【题型】选择题　【知识点】解析几何　【难度】medium
设集合 $U=\{(x,y)\mid x^2+y^2\neq 0,x\in\mathbb{R},y\in\mathbb{R}\}$，点 $P$ 的坐标为 $(x,y)$，满足“对任意 $(a,b)\in U$，都有 $|ax+by|+|bx-ay|\le 4\sqrt{a^2+b^2}$”的点 $P$ 构成的图形为 $\Omega_1$，满足“存在 $(a,b)\in U$，使得 $|ax+by|+|bx-ay|\le 4\sqrt{a^2+b^2}$”的点 $P$ 构成的图形为 $\Omega_2$。对于下述两个结论：\textcircled{1} $\Omega_1$ 为正方形以及该正方形内部区域；\textcircled{2} $\Omega_2$ 的面积大于 32。以下说法正确的为（）。

A. \textcircled{1}、\textcircled{2}都正确 \quad B. \textcircled{1}正确，\textcircled{2}不正确 \quad C. \textcircled{1}不正确，\textcircled{2}正确 \quad D. \textcircled{1}、\textcircled{2}都不正确
【解答】
\textbf{【答案】} \(\boldsymbol{C}\)

\vspace{0.3cm}

\textbf{【分析】} 先确定 \(|ax+by|+|bx-ay|\le 4\sqrt{a^2+b^2}\) 所表达的意义，了解满足该条件的点 \(P\) 的轨迹，再求 \(P\) 点轨迹区域的面积，可以得到问题的答案。

\vspace{0.3cm}

\textbf{【详解】} 因为 \(U=\{(x,y)\mid x^2+y^2\neq 0,x\in\mathbb{R},y\in\mathbb{R}\}\)，表示除原点外的平面内的所有点。

\[
|ax+by|+|bx-ay|\le 4\sqrt{a^2+b^2} \implies \frac{|ax+by|}{\sqrt{a^2+b^2}}+\frac{|bx-ay|}{\sqrt{a^2+b^2}}\le 4,
\]

所以 \(P(x,y)\) 表示到直线 \(ax+by=0\) 和 \(bx-ay=0\) 的距离之和不大于 4 的点。如图：

易知直线 \(ax+by=0\) 和 \(bx-ay=0\) 垂直，
则 \(|OE|+|OF|\le 4\)，\(|OP|^2=|OE|^2+|OF|^2\)。

当 \(|OE|+|OF|=4\) 时，\(|OP|^2=|OE|^2+(4-|OE|)^2=2[(|OE|-2)^2+4]\)。

因为 \(0<|OE|<4\)，所以 \(8\le|OP|^2<16 \implies 2\sqrt{2}\le|OP|<4\)。

因为 \(\Omega_1\) 要求任意，所以 \(\Omega_1\) 是以原点为圆心，半径为 \(2\sqrt{2}\) 的圆形以及该圆形的内部区域（原点除外），
因为 \(\Omega_2\) 要求存在，所以 \(\Omega_2\) 是以原点为圆心，半径在 \([2\sqrt{2},4)\) 范围内的圆形以及该圆形的内部区域（原点除外），故\textcircled{1}不正确；

当 \(|OP|\in[2\sqrt{2},4)\) 时，存在 \(|OP|\) 使得 \(|OP|^2\cdot\pi>32\)，故\textcircled{2}正确。

故选：\(\boldsymbol{C}\)。
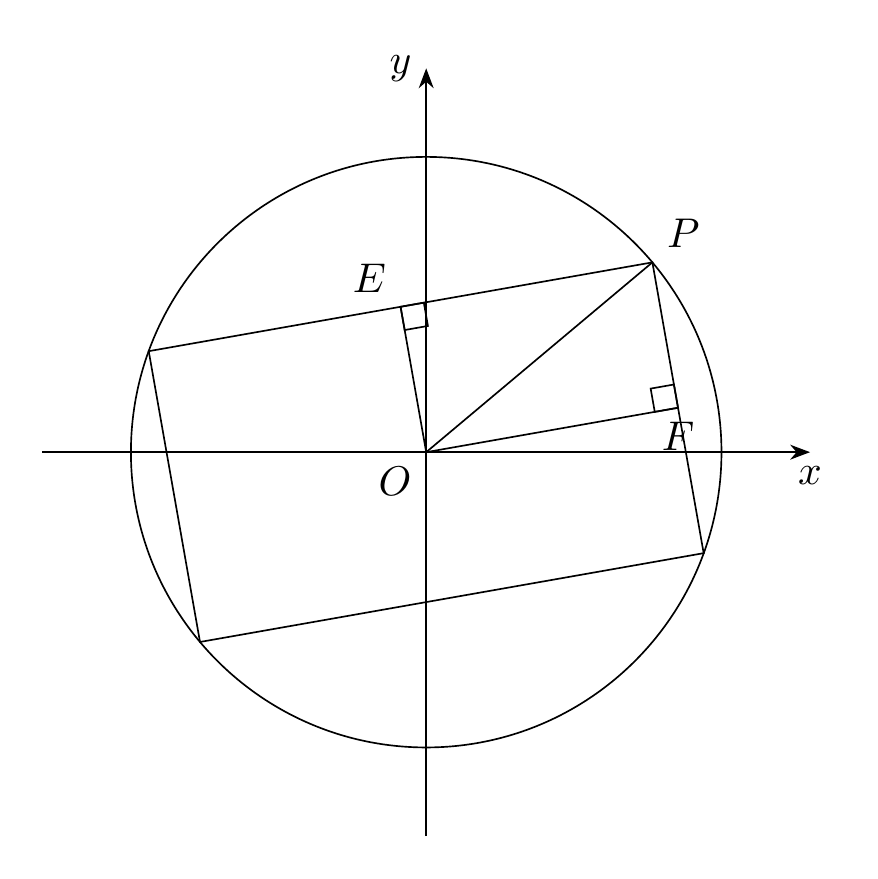